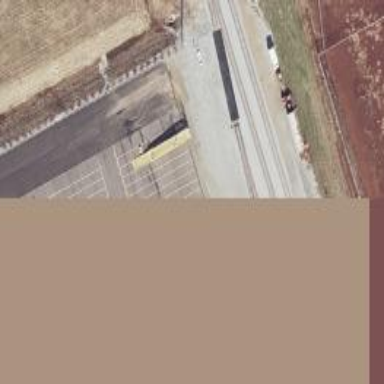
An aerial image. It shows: Railway spur service.